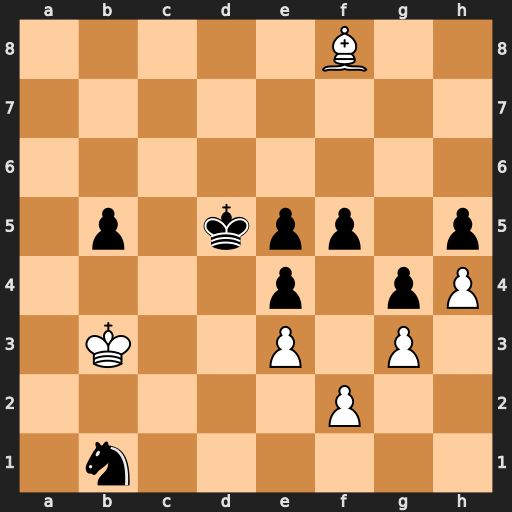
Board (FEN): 5B2/8/8/1p1kpp1p/4p1pP/1K2P1P1/5P2/1n6
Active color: w
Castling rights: -
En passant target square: -
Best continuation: Kc2 Kc4 Kxb1